Field crop: maize
Growth stage: 2
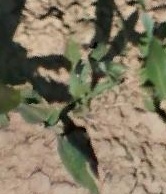
Species: maize